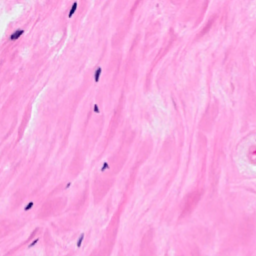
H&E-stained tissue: Breast